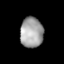
Tissue: lung
Cell type: Epithelial cells
Senescence score: 0.2194
Nuclear area (px): 679
Mean DAPI intensity: 161.929